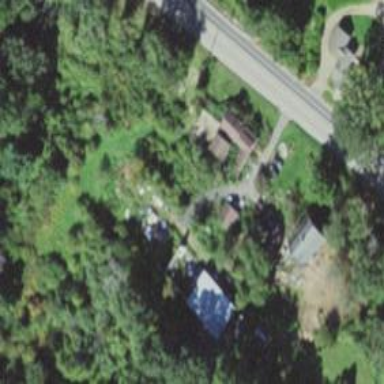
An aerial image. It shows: Residential driveway used as service road.